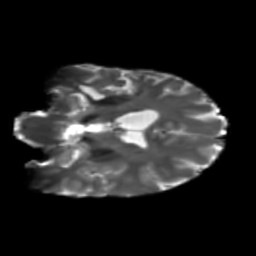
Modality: T2w
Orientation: coronal
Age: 37
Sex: female
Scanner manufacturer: siemens
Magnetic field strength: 3 T
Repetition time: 5.25 s
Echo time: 0.08 s